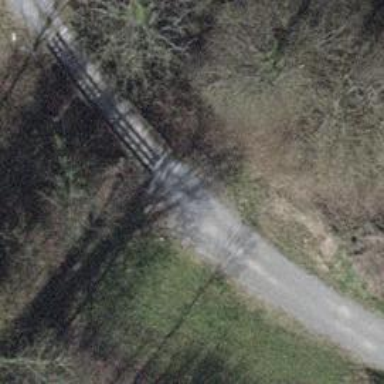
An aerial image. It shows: Track road with grade1 bridge.